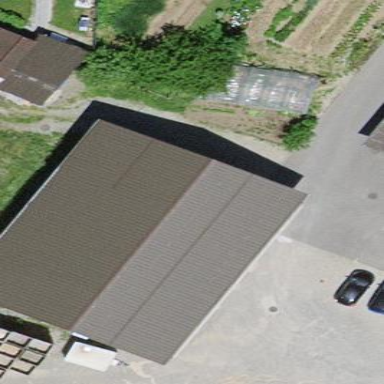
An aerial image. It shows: Garage building.